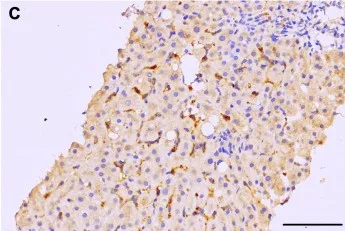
Histological and immunohistochemical staining of live tissue sections of a chronic HE patient obtained at day 56 after admission. Liver tissue section staining with anti-HEV antibody indicating ORF2 antigen.
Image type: pathology (immunostaining)